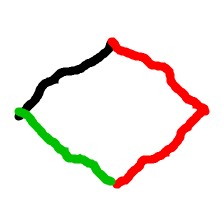
Shape: rhombus